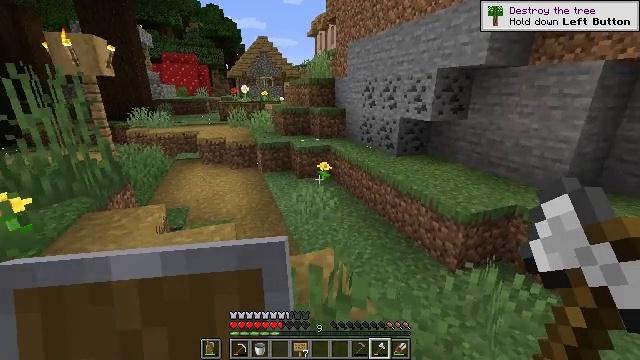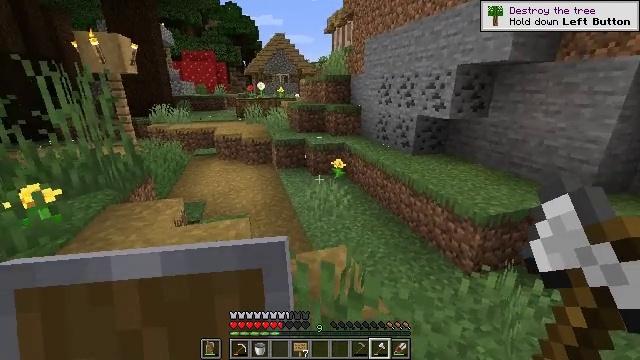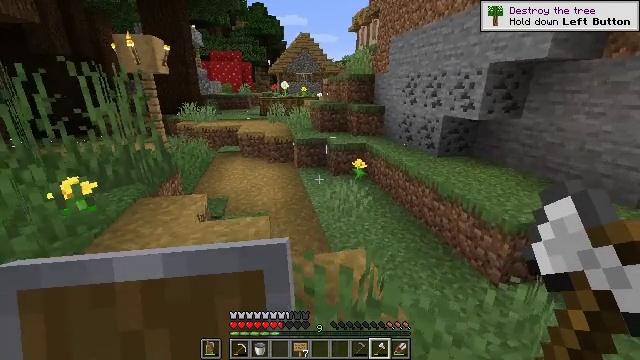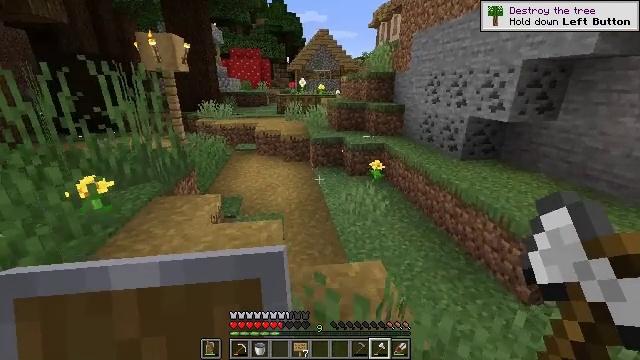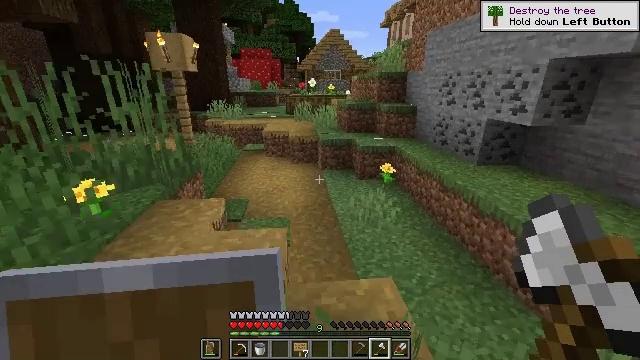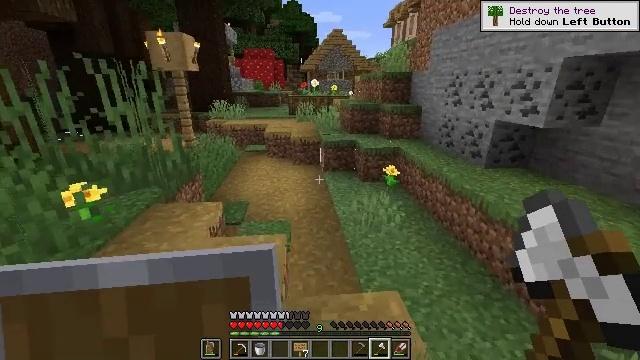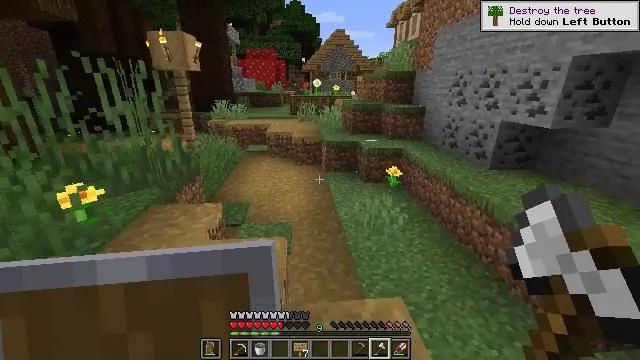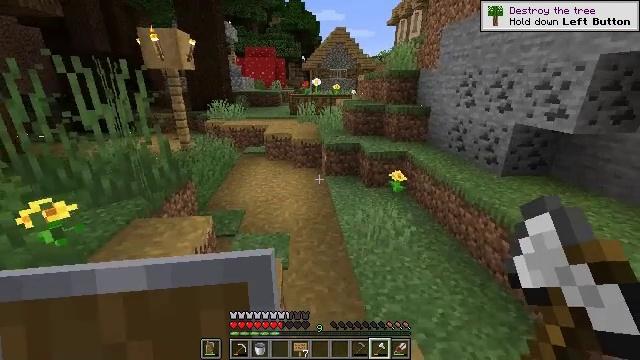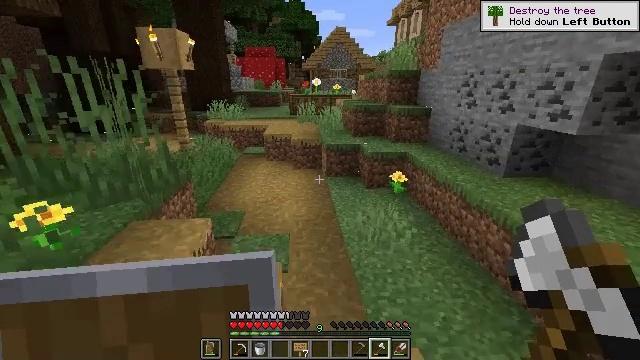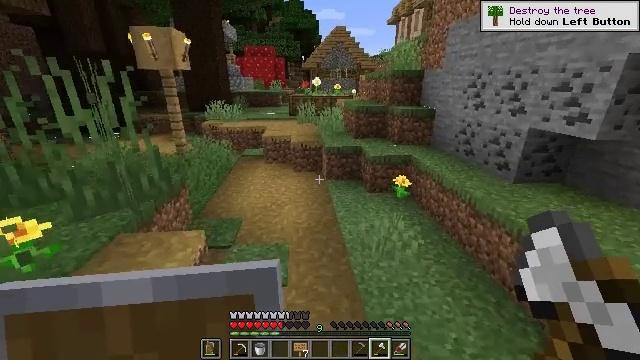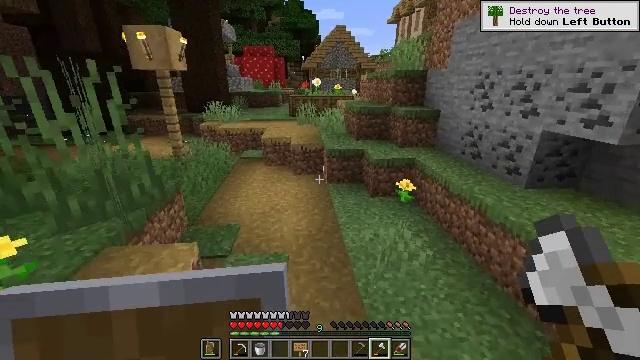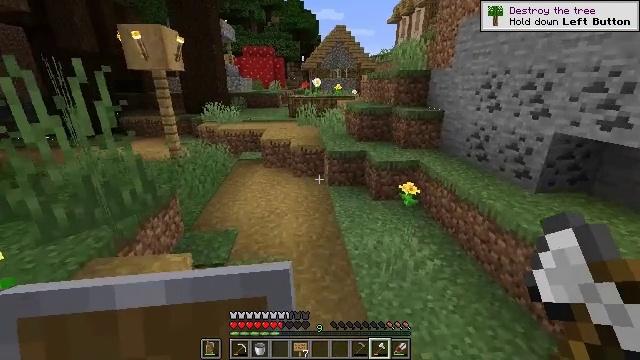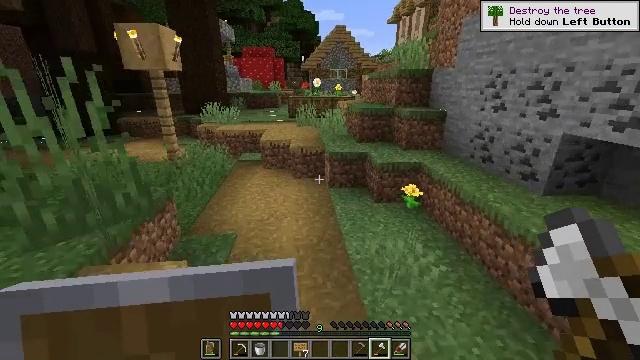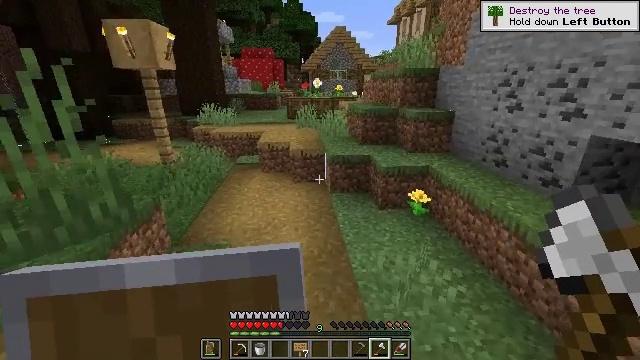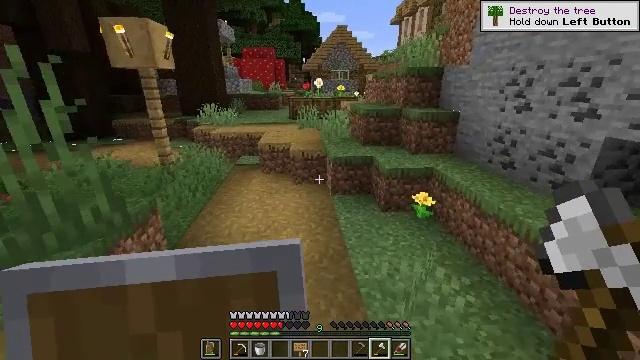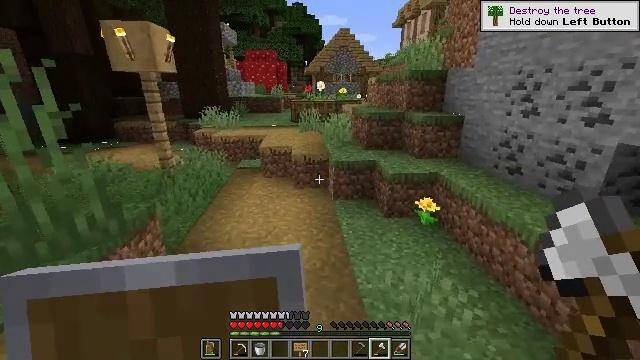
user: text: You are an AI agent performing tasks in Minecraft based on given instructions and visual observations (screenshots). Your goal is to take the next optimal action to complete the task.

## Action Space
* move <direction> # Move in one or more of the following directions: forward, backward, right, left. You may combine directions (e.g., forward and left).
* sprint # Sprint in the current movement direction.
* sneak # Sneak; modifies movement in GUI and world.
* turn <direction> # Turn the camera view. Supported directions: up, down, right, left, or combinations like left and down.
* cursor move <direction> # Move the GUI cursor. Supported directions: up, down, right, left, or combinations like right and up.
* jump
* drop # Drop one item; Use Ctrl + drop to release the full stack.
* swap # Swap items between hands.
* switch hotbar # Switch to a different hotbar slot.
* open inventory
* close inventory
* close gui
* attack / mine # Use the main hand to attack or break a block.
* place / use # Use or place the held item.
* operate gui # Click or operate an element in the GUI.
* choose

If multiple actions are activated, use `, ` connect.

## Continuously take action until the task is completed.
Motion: motion action
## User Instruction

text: Attack the hay block to get hay.
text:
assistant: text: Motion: turn left
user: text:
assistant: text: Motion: move forward, turn left
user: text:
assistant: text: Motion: move forward, turn left
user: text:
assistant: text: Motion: move forward, turn left
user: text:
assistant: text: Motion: move forward
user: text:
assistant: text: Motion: move forward
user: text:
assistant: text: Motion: move forward
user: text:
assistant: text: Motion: move forward, sprint
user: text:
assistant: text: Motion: move forward, sprint
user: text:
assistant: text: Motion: move forward, sprint
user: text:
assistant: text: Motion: move forward, sprint
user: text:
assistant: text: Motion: move forward
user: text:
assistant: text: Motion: move forward
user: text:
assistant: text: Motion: move forward, sprint
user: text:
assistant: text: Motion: move forward, sprint
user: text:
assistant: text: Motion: move forward, sprint, turn left
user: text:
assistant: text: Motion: move forward, sprint, turn left and up
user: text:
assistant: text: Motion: move forward, sprint, turn left and up
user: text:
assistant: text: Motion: move forward, turn left and up
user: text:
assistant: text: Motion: move forward, sprint, turn up
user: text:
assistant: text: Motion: move forward, sprint, turn up
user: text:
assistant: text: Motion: move forward, sprint, turn right and up
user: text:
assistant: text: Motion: move forward, sprint
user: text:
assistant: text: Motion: move forward, turn right and up
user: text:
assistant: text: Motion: move forward, sprint, turn right
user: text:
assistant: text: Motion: move forward, sprint
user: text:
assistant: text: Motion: move forward, sprint
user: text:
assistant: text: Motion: move forward, sprint
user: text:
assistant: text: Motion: move forward
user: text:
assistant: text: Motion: move forward